Question: I have different dates in my data. I want to make the date as a week commencing Saturday.How to do it?

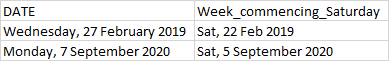
Answer: My understanding of your question based on the image is: given a date, generate a date where:
1. if the initial date is a Saturday, the generated date is the same date and
2. if the initial date is not Saturday, the generated date is the most recent Saturday before that date
The datetime.dayofweek() method returns 0..6 for Monday..Sunday.
'''
import datetime
def most_recent_saturday(d):
day_adjustment = (dt.weekday() + 2) % 7
delta = datetime.timedelta(days=day_adjustment)
return dt - delta
for day in range(4, 11):
dt = datetime.datetime(2021, 3, day)
dt2 = most_recent_saturday(dt)
print("date: {}, day of week {}, saturday: {}".format(dt, dt.weekday(), dt2))
'''
Edit: Since OP wanted to use pandas dataframe, this would work (modifying the example given in comment):
'''
import datetime
import pandas as pd
vals = []
for day in range(4, 11):
dt = datetime.datetime(2021, 3, day)
vals.append(dt)
df = pd.DataFrame(data=vals, columns=['SYS_DATE'])
df['Week Commencing Saturday'] = pd.to_datetime(df['SYS_DATE']) - pd.offsets.Week(weekday=4) + pd.offsets.Day(1)
print(df)
'''
Output:
'''
SYS_DATE Week Commencing Saturday
0 2021-03-04 2021-02-27
1 2021-03-05 2021-02-27
2 2021-03-06 2021-03-06
3 2021-03-07 2021-03-06
4 2021-03-08 2021-03-06
5 2021-03-09 2021-03-06
6 2021-03-10 2021-03-06
'''